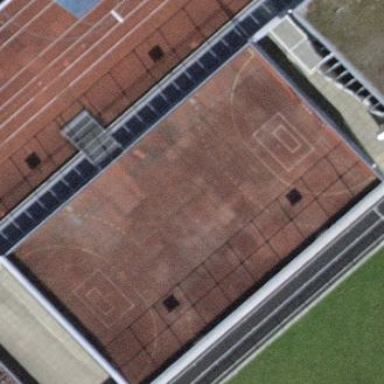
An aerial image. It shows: Building with handball pitch for leisure land.